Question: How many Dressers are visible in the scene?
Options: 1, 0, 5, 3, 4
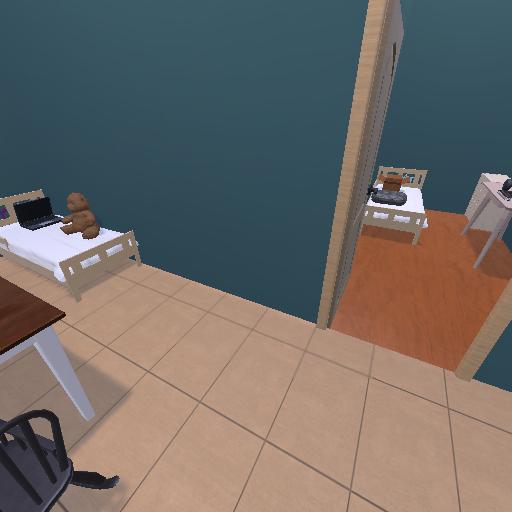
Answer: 1